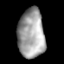
Tissue: lung
Cell type: Epithelial cells
Senescence score: 0.1322
Nuclear area (px): 1279
Mean DAPI intensity: 160.753